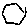
Label: hexagon